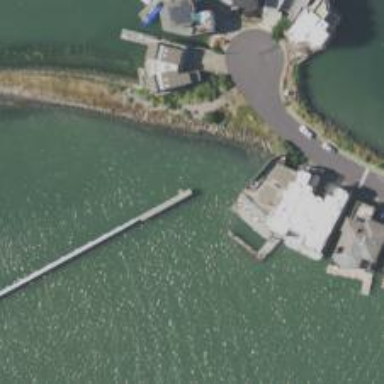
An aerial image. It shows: Breakwater structure.